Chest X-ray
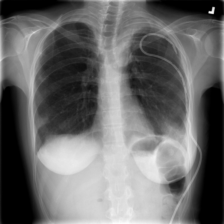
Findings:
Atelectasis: negative
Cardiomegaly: negative
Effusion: negative
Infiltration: negative
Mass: negative
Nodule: negative
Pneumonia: negative
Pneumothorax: positive
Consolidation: negative
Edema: negative
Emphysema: negative
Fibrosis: negative
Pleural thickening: positive
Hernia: negative